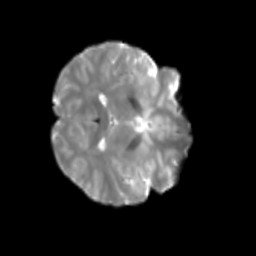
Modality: T2w
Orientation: axial
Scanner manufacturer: siemens
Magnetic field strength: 3 T
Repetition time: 4 s
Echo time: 0.0594 s